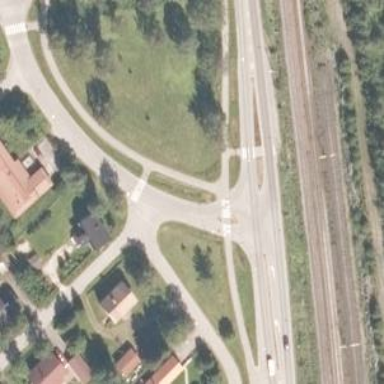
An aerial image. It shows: Pedestrian crossing with zebra markings on footway.